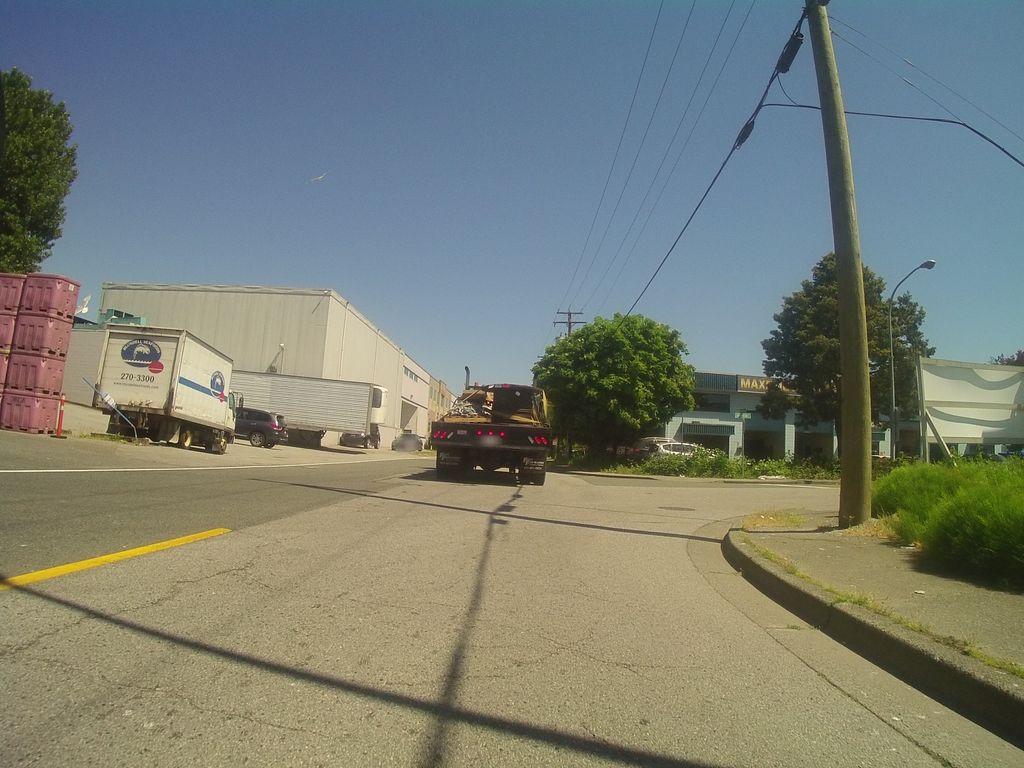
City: vancouver